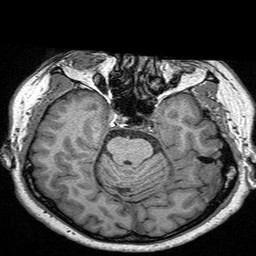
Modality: T1w
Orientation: coronal
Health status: ill
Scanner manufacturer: siemens
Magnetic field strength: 3 T
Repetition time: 2.3 s
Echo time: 0.00298 s